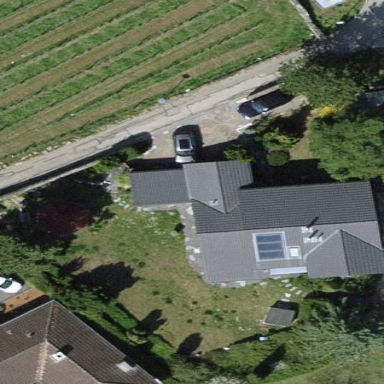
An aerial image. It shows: Simple house.